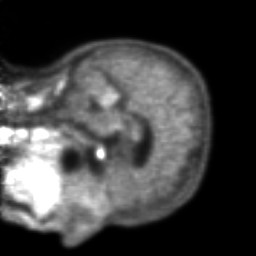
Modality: PET
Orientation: sagittal
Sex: female
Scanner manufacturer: ge